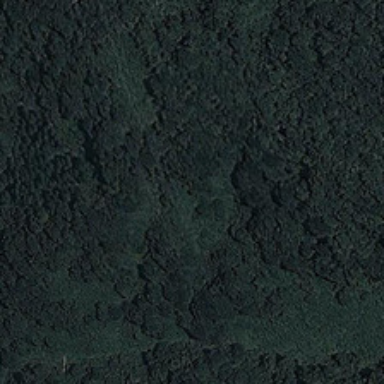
Many green trees form a piece of forest .